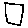
Label: square